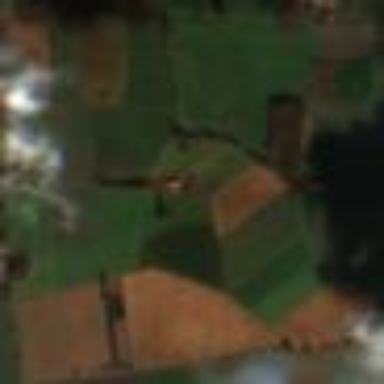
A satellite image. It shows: View of farmland.